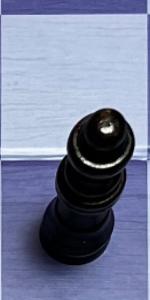
Label: Queen_Black